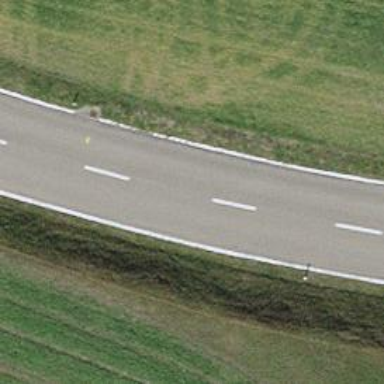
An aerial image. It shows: Asphalt road classified as tertiary.